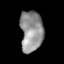
Tissue: prostate
Cell type: T cells
Senescence score: 0.2697
Nuclear area (px): 906
Mean DAPI intensity: 146.147